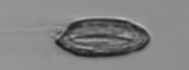
Label: Katodinium_or_Torodinium